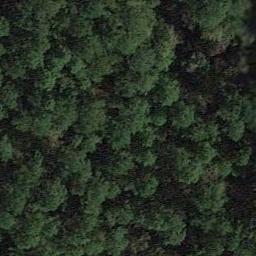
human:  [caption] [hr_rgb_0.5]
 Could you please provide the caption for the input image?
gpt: The forest is full of green trees .

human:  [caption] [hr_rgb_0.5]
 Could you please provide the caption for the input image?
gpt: The forest has a lot of evenly distributed dark green trees .

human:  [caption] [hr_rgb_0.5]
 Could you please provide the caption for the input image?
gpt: Many green trees are in a forest .

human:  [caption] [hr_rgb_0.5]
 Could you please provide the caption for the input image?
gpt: There is a road by the dense forest .

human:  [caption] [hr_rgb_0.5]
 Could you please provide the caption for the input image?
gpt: A dense forest with many green trees .